Question: I want to use ctrl+d / cmd+d to make multiple selections, but then in the case when I have to increment a number (for example 1.jpg , 2.jpg, 3.jpg) I want to jump easily from selection to selection... (or use some Emmet / Sublime magic to do the incrementing automatically?)

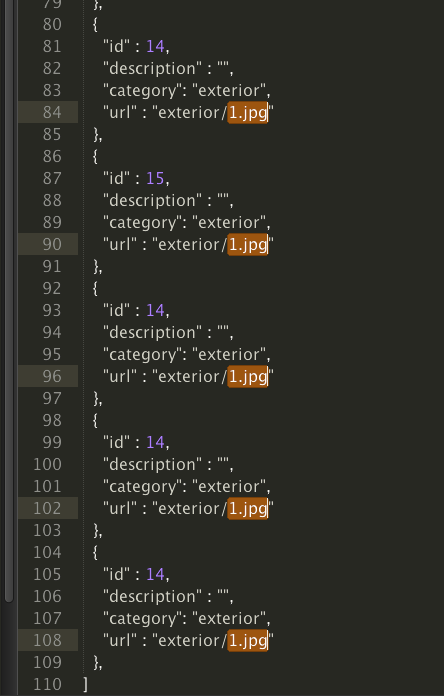
Answer: There is a package called <URL> for more information about the package.